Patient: sex F, age 65
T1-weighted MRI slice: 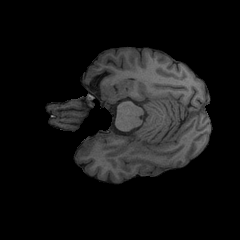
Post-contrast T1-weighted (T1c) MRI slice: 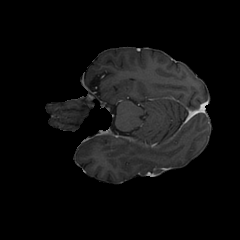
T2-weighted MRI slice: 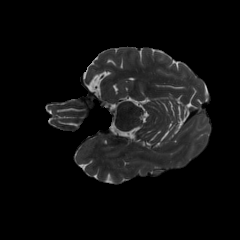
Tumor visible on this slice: no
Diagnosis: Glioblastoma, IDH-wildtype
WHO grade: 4